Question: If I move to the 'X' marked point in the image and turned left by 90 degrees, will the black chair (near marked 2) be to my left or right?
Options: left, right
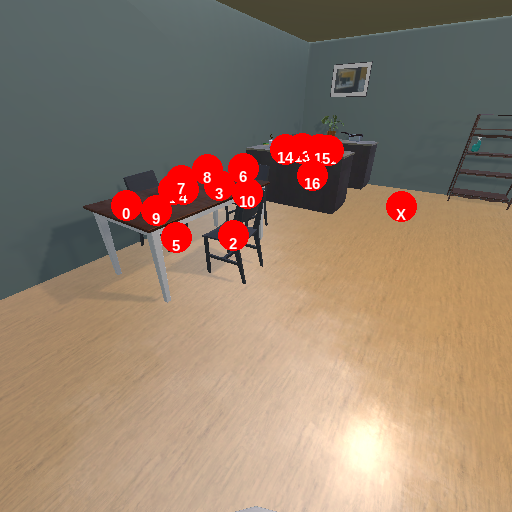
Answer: left